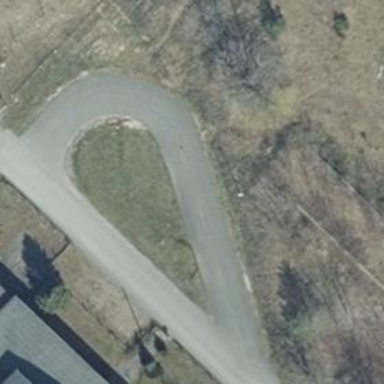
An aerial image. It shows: Asphalt road in residential area.